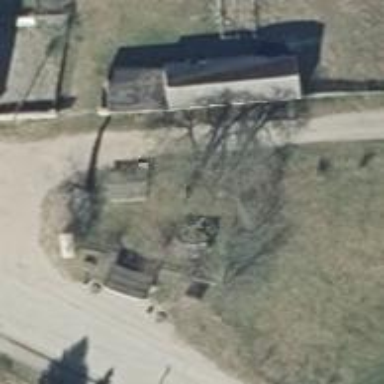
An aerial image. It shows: Shelter.